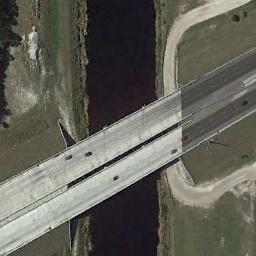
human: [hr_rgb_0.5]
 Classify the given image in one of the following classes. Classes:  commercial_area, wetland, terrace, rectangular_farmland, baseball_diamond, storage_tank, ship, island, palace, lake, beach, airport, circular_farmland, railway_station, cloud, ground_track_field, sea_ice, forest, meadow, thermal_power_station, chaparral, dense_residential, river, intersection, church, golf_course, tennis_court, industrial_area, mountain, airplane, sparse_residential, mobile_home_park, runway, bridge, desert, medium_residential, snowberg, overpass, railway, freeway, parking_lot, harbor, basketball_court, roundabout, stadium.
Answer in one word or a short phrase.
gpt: bridge